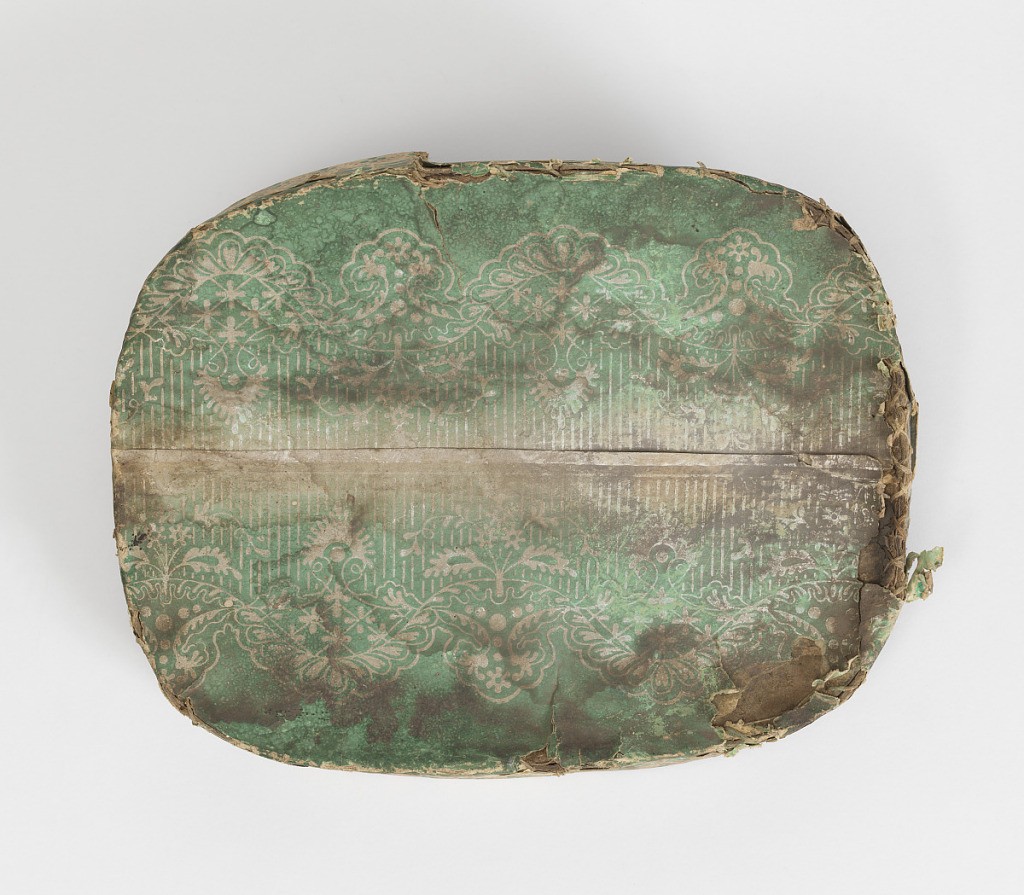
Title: Bandbox
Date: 1850–60
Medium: Block-printed paper, pasteboard support
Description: Pasteboard bandbox lid only, top covered with two pieces of machine printed wallpaper, green background, face-like white pattern with bands formed of closely spaced white lines. Rim and interior of top covered with machine printed wallpaper with white background, striped patterns in green and brown of leaves on vines, flower-like configurations of dots.